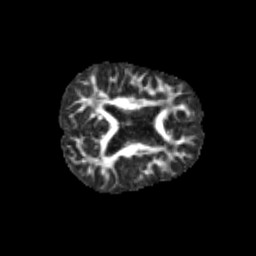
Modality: FA
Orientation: axial
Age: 11
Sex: male
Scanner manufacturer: siemens
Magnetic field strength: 3 T
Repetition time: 3.8 s
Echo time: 0.07 s